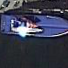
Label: Civil_yacht